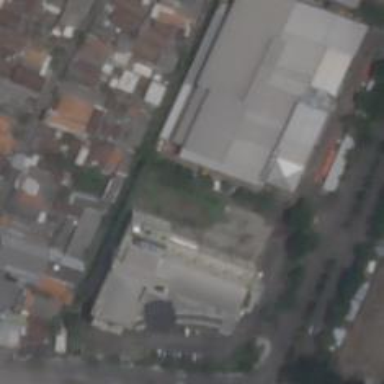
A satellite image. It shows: Industrial building.